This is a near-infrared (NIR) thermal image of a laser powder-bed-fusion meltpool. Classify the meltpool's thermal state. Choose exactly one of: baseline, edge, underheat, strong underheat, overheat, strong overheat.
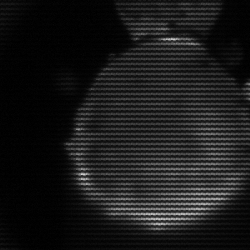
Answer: edge